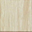
Piece: xx